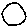
Label: circle